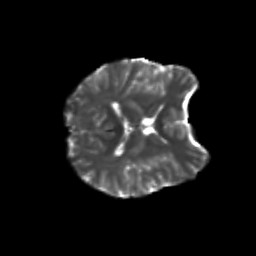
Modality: T2w
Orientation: axial
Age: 19
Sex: male
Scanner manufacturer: siemens
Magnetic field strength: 3 T
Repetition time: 3.5 s
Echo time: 0.104 s